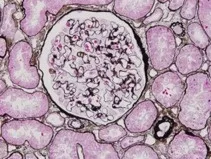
(A) (Above, left). Glomerular basement membrane irregular thickening and segmental spikelike projections were observed by periodic acid-silver methenamine staining.
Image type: pathology (methenamine_silver)